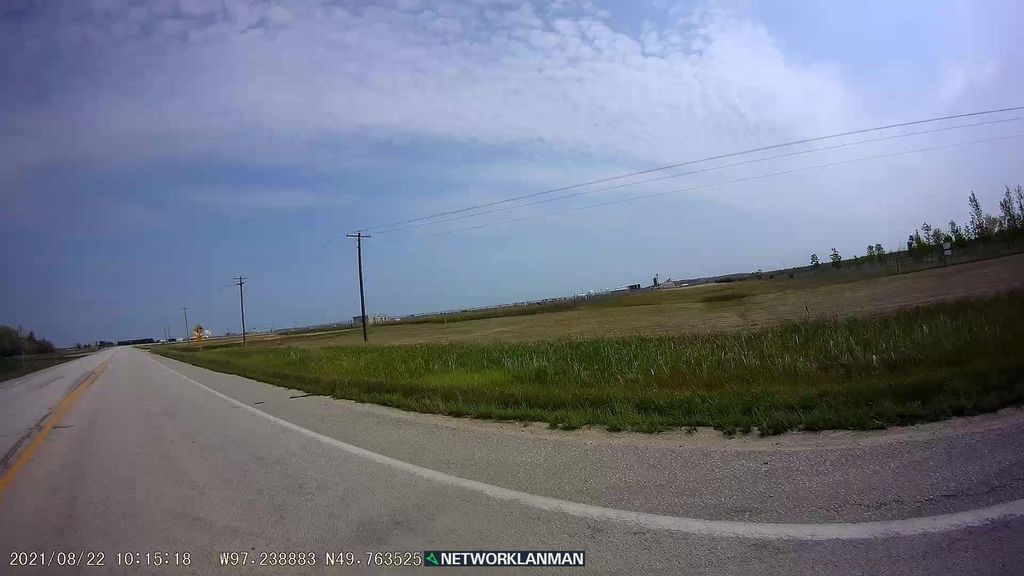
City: winnipeg